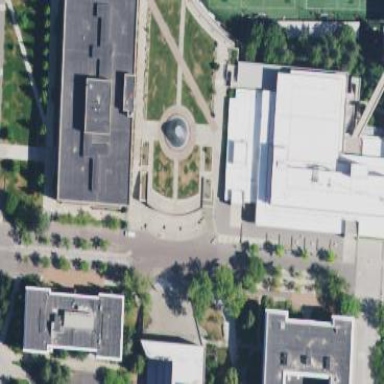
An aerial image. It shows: University building.